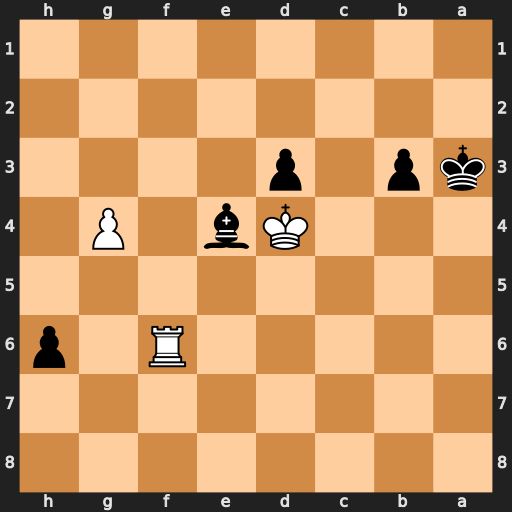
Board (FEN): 8/8/5R1p/8/3Kb1P1/kp1p4/8/8
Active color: b
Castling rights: -
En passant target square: -
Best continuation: d2 Kc3 d1=N+